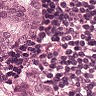
Metastatic tissue present: yes